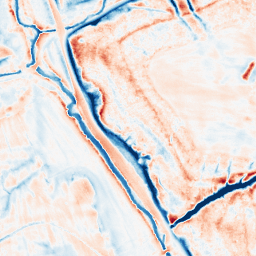
Category: classical
Decomposition family: gaussian
Decomposition parameters: sigma: 5
Upsampling method: sinc_hamming
Upsampling parameters: scale: 4
kernel_size: 8
Upsampling scale: 4